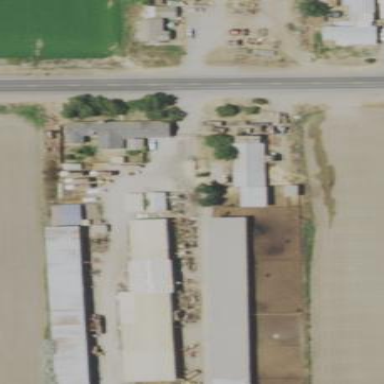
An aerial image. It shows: Farmyard area.